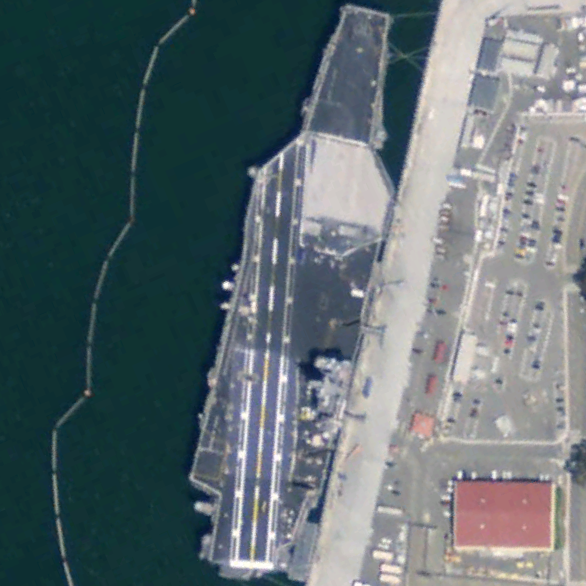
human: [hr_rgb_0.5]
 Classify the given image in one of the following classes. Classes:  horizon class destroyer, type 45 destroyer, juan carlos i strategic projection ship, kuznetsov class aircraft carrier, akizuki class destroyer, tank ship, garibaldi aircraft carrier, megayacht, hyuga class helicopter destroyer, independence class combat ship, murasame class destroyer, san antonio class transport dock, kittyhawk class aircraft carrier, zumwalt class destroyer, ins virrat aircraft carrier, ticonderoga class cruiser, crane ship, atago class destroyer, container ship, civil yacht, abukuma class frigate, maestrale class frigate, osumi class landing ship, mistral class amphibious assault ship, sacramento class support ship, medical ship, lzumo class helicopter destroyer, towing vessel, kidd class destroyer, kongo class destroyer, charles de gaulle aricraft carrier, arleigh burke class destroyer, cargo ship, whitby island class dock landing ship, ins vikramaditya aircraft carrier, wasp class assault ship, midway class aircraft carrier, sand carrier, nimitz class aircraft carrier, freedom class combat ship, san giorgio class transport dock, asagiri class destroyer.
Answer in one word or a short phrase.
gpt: Nimitz class aircraft carrier